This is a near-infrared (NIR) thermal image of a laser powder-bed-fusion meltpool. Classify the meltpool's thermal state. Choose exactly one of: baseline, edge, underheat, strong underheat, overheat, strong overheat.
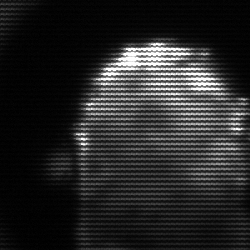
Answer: baseline